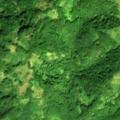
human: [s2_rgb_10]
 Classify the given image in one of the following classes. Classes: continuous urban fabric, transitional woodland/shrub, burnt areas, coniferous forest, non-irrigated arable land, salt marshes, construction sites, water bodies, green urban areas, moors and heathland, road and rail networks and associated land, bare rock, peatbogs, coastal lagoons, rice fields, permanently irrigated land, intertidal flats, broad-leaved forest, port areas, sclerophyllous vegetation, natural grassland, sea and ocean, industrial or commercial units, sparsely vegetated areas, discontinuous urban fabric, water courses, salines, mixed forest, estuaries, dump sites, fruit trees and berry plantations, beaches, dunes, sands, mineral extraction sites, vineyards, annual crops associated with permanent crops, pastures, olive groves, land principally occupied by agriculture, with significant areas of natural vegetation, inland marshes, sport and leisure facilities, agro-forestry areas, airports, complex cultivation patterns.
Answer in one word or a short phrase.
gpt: broad-leaved forest, transitional woodland/shrub